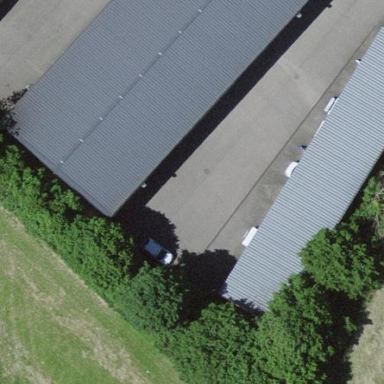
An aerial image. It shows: View of roof of building.